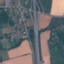
Land use / land cover: Highway